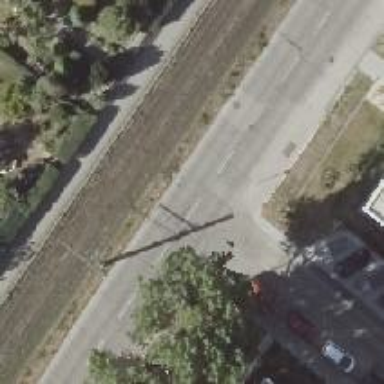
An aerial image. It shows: Sidewalk.